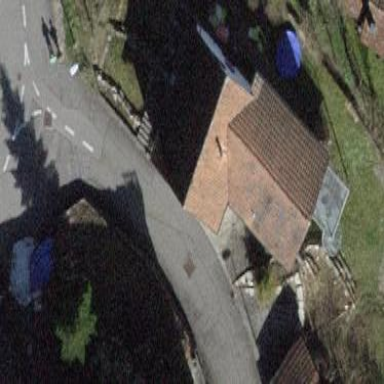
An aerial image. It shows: Building with tile roof.